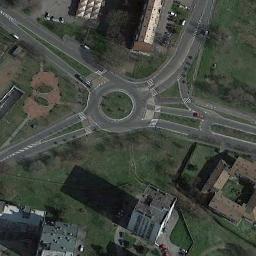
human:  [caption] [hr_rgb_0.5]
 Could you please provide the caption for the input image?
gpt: There are several moving vehicles on the road at the roundabout, There are several buildings and some trees and some lawns around the roundabout .

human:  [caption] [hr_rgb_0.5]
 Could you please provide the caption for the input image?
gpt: The roundabout with four exits and entrances is surrounded by some buildings .

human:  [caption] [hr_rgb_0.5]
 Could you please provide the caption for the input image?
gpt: The roundabout is surrounded by grass .

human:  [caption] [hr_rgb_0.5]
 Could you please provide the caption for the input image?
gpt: The roundabout is on the grass next to buildings .

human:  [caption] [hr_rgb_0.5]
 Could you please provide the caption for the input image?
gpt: There are some buildings and green lawns beside the roundabout .